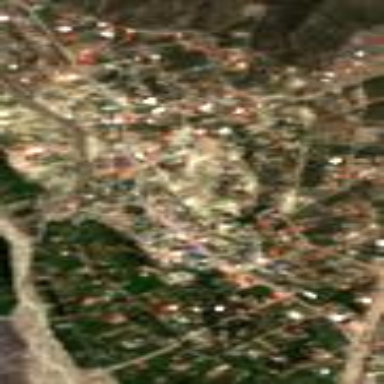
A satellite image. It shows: Residential area in village.